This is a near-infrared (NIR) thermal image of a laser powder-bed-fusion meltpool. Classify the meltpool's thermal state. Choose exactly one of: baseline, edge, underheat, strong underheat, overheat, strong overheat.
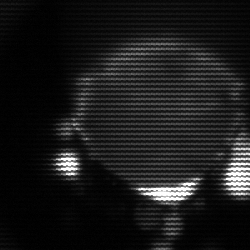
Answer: edge